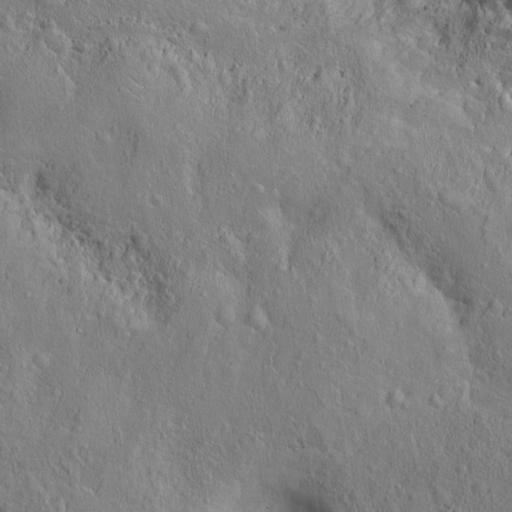
Objects detected: cone